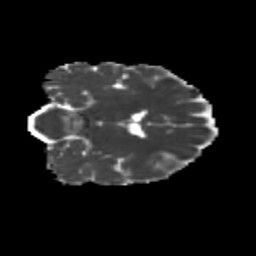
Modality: MD
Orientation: coronal
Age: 26
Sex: female
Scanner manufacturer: siemens
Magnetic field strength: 3 T
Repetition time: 3.5 s
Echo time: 0.104 s